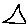
Label: triangle